Question: I have already two images in the firestore database, I am trying to add a new image to this list? How can I add a new image to the existing image list?

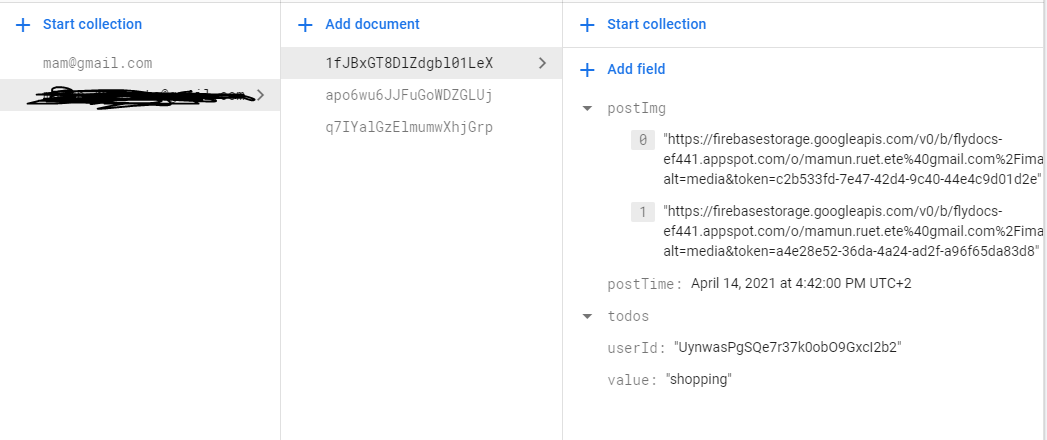
Answer: To add another array to the 'postImg', you can:
'''
const db = firebase.firestore();
const colRef = db.collection("user@domain.com");
const docRef = colRef.doc("1fJBcGT8DlZdgbl01LeX");
docRef.update({
postImg: firebase.firestore.FieldValue.arrayUnion("thenewurl");
})
'''
Also see the Firebase documentation on <URL>.